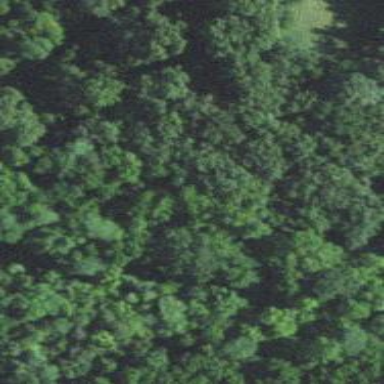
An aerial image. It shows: Mixed woodland with variety of leaf types and cycles.